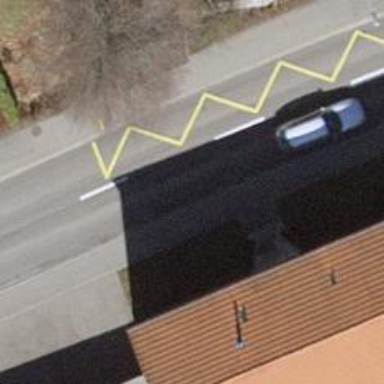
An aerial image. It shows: Trolleybus stop position for public transport.